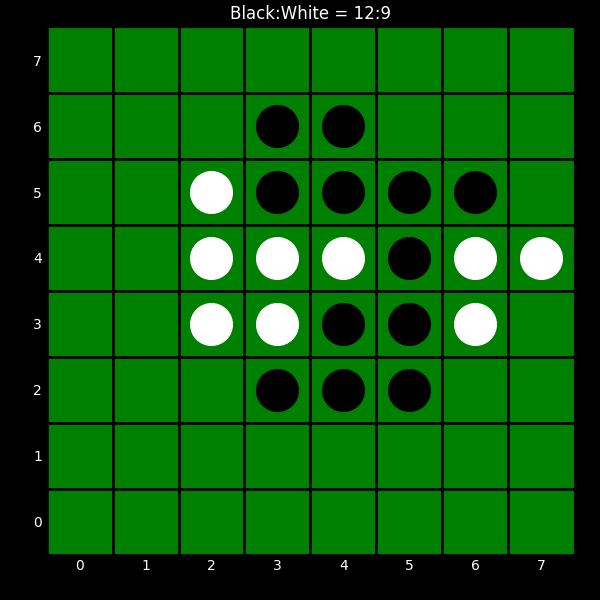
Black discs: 12
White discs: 9